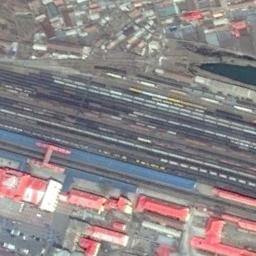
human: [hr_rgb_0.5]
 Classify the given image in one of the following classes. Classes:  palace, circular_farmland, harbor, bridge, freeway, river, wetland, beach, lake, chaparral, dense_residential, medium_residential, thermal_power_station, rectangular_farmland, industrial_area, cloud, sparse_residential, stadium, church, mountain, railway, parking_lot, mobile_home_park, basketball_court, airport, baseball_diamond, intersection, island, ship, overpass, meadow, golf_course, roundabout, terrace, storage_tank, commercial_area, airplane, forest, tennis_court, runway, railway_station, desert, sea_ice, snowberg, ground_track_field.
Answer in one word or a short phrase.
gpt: railway